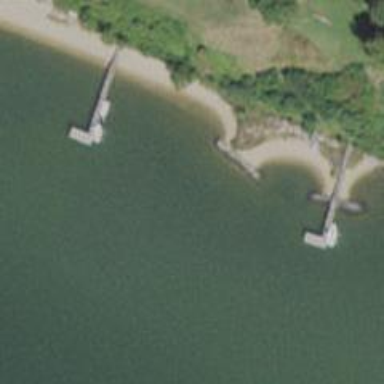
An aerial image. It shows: Breakwater structure.